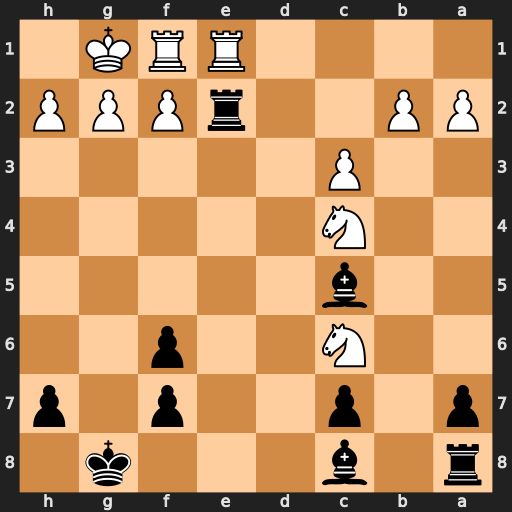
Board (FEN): r1b3k1/p1p2p1p/2N2p2/2b5/2N5/2P5/PP2rPPP/4RRK1
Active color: b
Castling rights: -
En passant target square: -
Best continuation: Bxf2+ Rxf2 Rxe1+